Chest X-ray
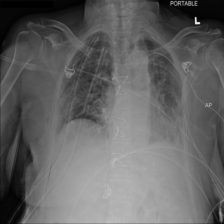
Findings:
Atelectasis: negative
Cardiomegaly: negative
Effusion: negative
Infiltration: negative
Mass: negative
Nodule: negative
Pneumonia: negative
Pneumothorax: negative
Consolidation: negative
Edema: negative
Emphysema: negative
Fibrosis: negative
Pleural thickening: negative
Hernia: negative